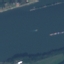
Land use / land cover: River